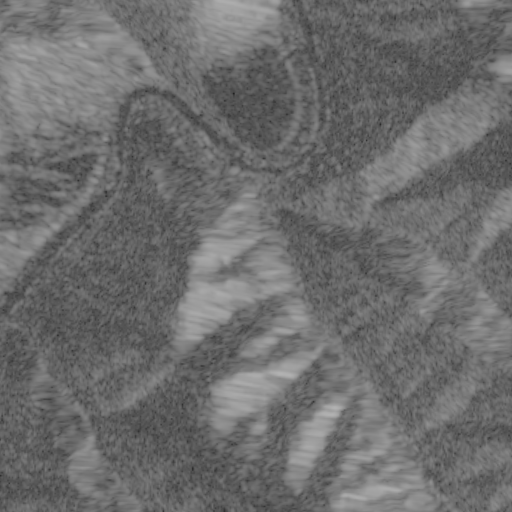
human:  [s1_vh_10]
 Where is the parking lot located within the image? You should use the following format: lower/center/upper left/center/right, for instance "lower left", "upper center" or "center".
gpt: The parking lot is located in the upper left of the image.
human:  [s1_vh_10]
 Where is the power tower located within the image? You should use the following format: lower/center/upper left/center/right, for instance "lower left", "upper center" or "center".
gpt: The power tower is located in the lower center of the image.
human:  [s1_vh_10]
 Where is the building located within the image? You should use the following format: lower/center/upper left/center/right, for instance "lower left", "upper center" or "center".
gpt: There is no building in the image.

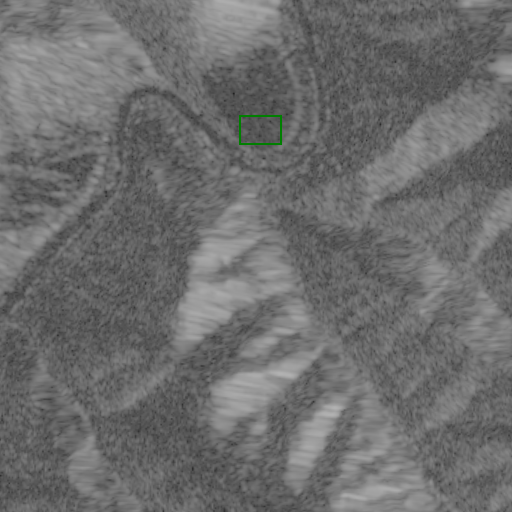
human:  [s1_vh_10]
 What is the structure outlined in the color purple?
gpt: There is no purple outline.
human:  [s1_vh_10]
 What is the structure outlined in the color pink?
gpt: There is no structure outlined in pink.